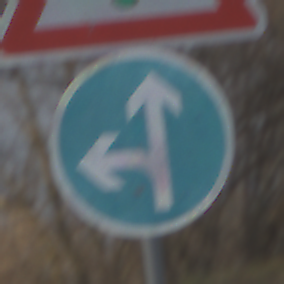
Verkehrszeichen: VorgeschriebeneFahrtrichtungGeradeausOderLinks
Zusatzzeichen oben: Lichtzeichenanlage
Umgebung: Outdoor, Nature
Tageszeit: MorningAfternoon
Wetter: PartlyCloudy
Licht: Natural
Jahreszeit: NotSpecified
Kontrast: HighContrast